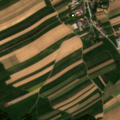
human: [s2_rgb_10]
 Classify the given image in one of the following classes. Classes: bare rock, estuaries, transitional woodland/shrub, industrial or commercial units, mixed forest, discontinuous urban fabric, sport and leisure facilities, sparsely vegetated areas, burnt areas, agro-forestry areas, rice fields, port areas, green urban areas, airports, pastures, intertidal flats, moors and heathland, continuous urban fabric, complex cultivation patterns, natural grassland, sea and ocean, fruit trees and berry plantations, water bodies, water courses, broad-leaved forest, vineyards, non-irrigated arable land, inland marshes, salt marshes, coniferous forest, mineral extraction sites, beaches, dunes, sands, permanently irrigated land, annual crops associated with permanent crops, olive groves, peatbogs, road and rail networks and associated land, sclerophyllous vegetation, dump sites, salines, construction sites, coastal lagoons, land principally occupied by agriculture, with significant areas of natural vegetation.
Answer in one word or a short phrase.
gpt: discontinuous urban fabric, non-irrigated arable land, complex cultivation patterns, coniferous forest